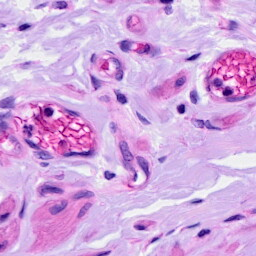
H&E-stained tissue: Ovarian